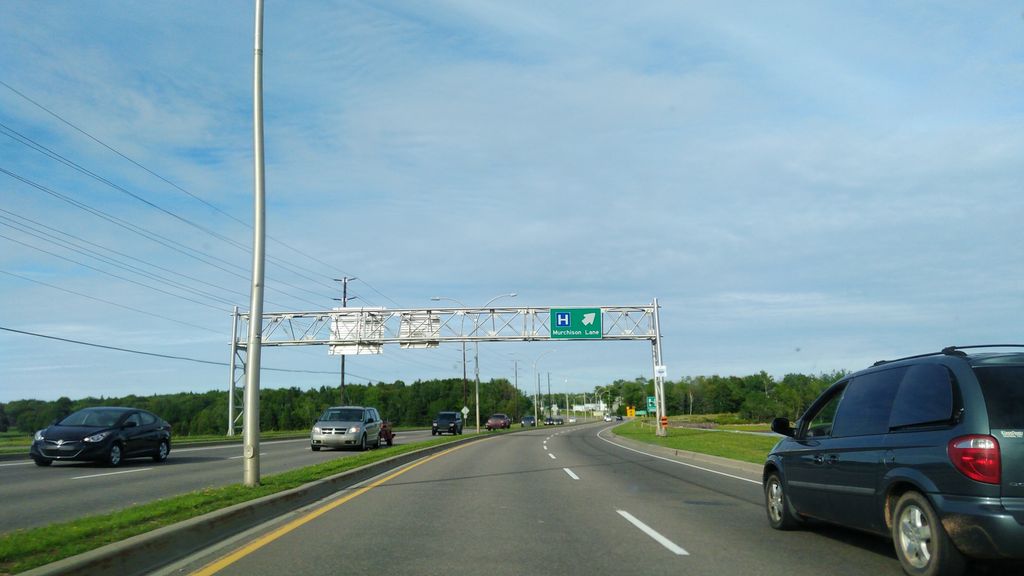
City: charlottetown